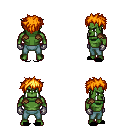
a pixel art fantasy rpg character, male body template, orc, green skin, leather shoulder armor, teal pants, light blonde bedhead hairstyle, metal gloves, black slippers, four views (front, back, left, right), 2x2 character sprite sheet, small pixel art, hard edges, no anti-aliasing